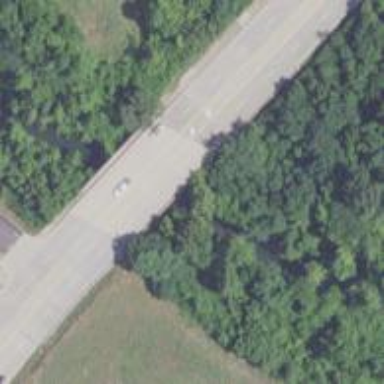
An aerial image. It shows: Secondary road crossing bridge.